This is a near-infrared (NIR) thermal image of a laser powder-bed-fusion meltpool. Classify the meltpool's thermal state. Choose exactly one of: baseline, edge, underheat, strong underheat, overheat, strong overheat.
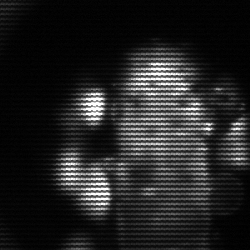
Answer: strong underheat